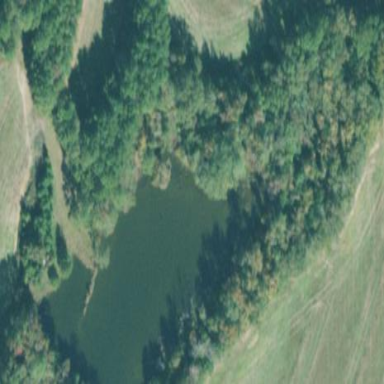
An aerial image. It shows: Pond surrounded by natural water.